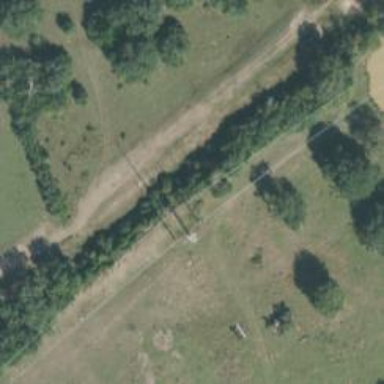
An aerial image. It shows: Switch tower for power distribution.